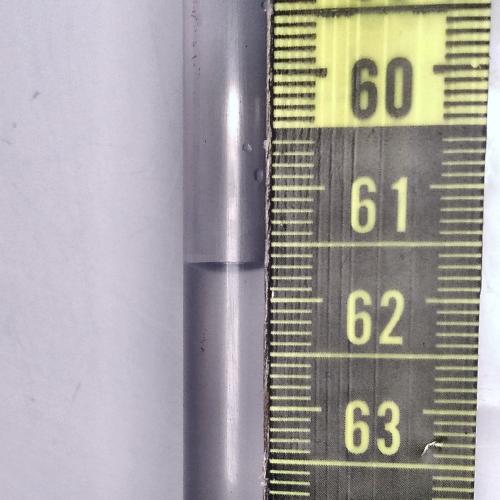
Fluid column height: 61.7 cm